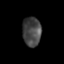
Tissue: skin
Cell type: Epithelial cells
Senescence score: 0.172
Nuclear area (px): 534
Mean DAPI intensity: 69.034